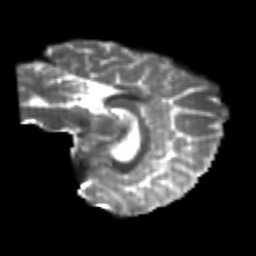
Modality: T2w
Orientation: sagittal
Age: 25
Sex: female
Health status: healthy
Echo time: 0.074 s